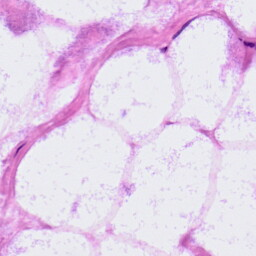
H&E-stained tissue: LymphNode